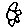
Label: flower